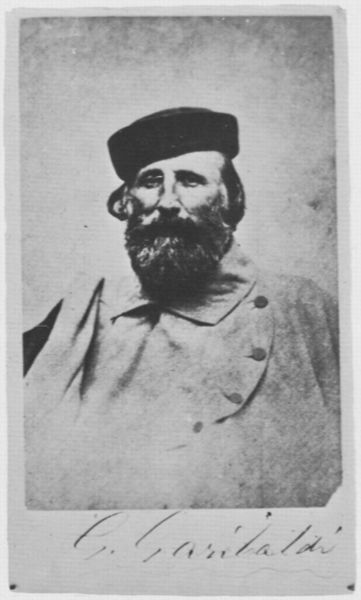
Titel: Giuseppe Garibaldi (1807-1888), italienischer Freiheitskämpfer
Künstler: Atelier Nadar
Institution: unbekannt
Schlagwörter: dunkel, kopf, mann, schatten, umhang, grau, hell, hintergrund, hut, licht, mund, nase, ohr, profil, schwarz, stirn, weiss, blick, haube, alt, bart, jacke, kappe, mütze, augen, blass, falten, gesicht, kragen, rahmen, vollbart, bild, bildnis, portrait, porträt, signatur, haare, mantel, frontal, knopf, kontrast, lippen, locke, locken, schulter, schultern, kopfbedeckung, lächeln, schrift, wangen, papier, italien, backen, russland, rand, falte, barbe, bouton, homme, knöpfe, knopfleiste, oberkörper, lächelnd, foto, fotografie, photographie, name, lachen, unterschrift, orient, orientalisch, schwarz weiss, titel, künstler, revolution, uniform, brille, chapeau, beschriftung, photo, tracht, verschwommen, wangenknochen, briefmarke, hot, dicht, russe, abzug, fotographie, schief, aufnahme, handschrift, schwarz/weiß, costume, beschriftet, amnn, italiener, kasachstan, ukraine, daguerreotypie, mantelkragen, diktator, lächelt, garibaldi, karl marx, kasache, mann bart, wuchernd, pole, habits, handschrif, nöpfe, ütze, freiheitskämpfer, giuseppe garibaldi, üoträt, garibladi, shcief